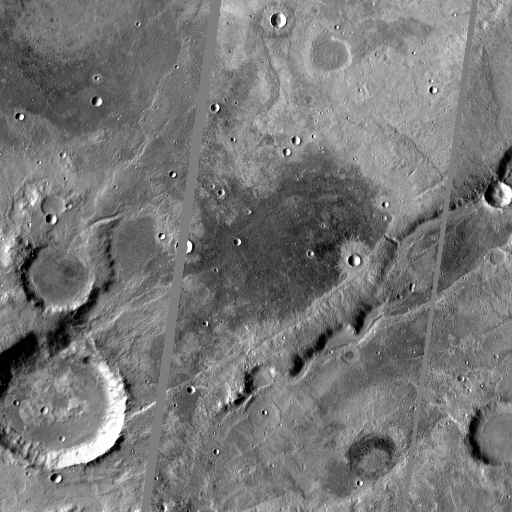
Crater classes present: Background, Other, Buried